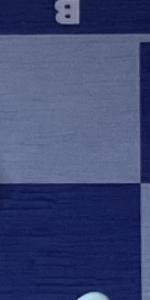
Label: Empty